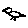
Label: bird